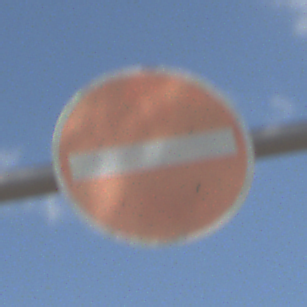
Verkehrszeichen: VerbotDerEinfahrt
Umgebung: Outdoor, Nature
Tageszeit: Midday
Wetter: PartlyCloudy
Licht: Natural
Jahreszeit: NotSpecified
Kontrast: HighContrast